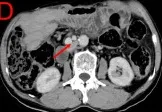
CECT after immunotherapy combined with chemotherapy. (C, D) Tumor condition after six cycles of gemcitabine + S-1 + Tislelizumab in January 2024.
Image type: radiology (ct)